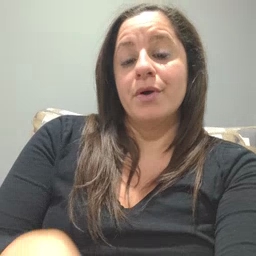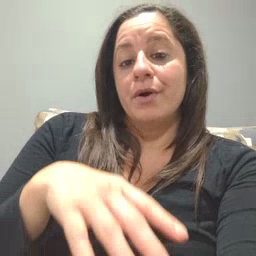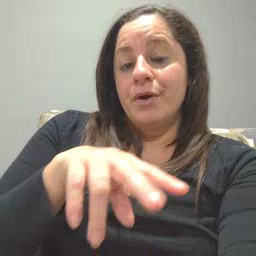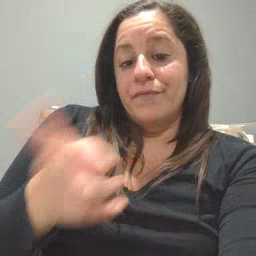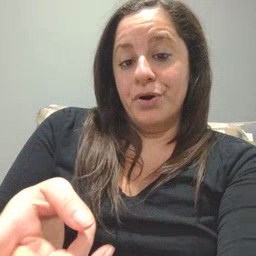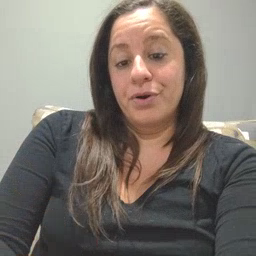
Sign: fall